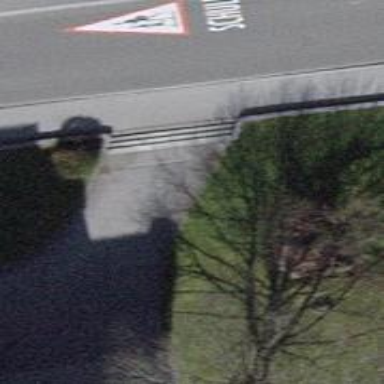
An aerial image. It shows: Road with steps.